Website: ulta-beauty
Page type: payment
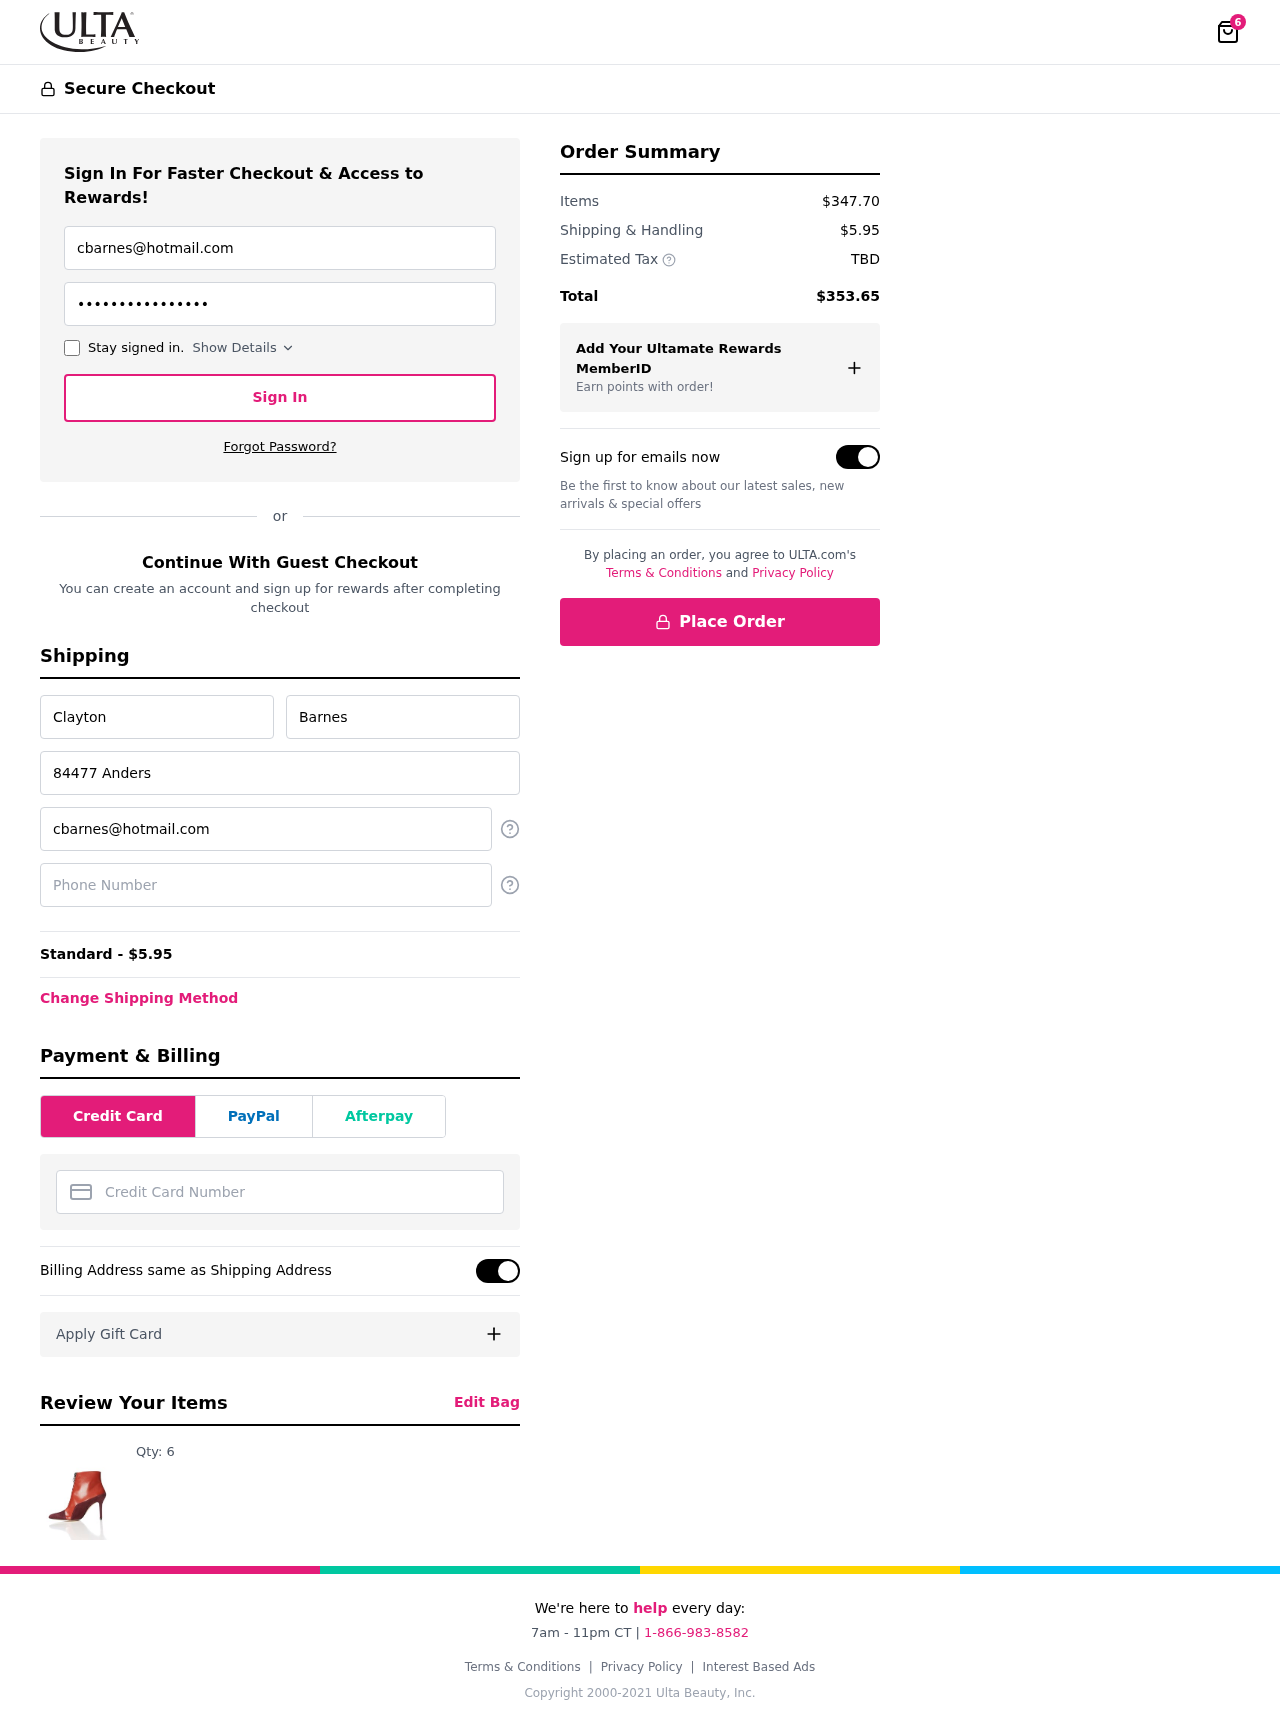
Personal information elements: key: PII_CARD_NUMBER
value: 6011 8435 4635 1377
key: PII_EMAIL
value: cbarnes@hotmail.com
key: PII_FIRSTNAME
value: Clayton
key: PII_LASTNAME
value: Barnes
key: PII_PHONE
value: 5515379424
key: PII_STREET
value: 84477 Anderson Lights Apt. 868
Product elements: key: PRODUCT1_QUANTITY
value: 6
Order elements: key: ORDER_NUM_ITEMS
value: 6
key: ORDER_SHIPPING_COST
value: $5.95
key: ORDER_SHIPPING_COST
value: Standard - $5.95
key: ORDER_SUBTOTAL
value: $347.70
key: ORDER_TAX
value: TBD
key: ORDER_TOTAL
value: $353.65